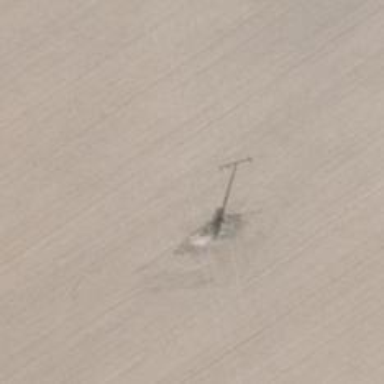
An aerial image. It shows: Minor power line.